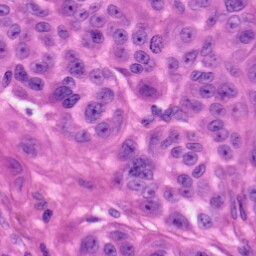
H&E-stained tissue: Skin